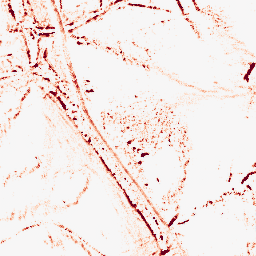
Category: morphological
Decomposition family: morphological_diamond
Decomposition parameters: operation: opening
radius: 3
Upsampling method: sinc_blackman
Upsampling parameters: scale: 2
kernel_size: 16
Upsampling scale: 2